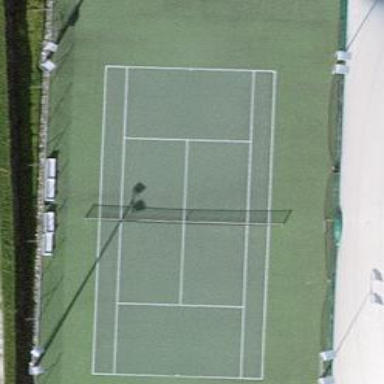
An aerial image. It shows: Tennis court in leisure pitch.